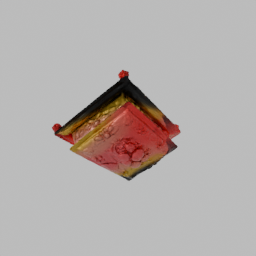
Label: decoration